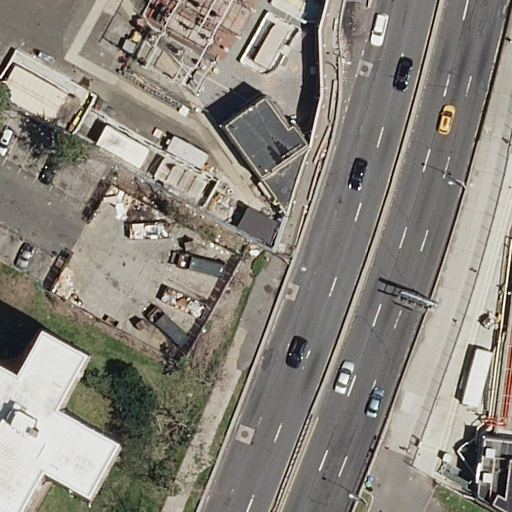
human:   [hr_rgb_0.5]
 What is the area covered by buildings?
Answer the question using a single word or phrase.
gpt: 755m2

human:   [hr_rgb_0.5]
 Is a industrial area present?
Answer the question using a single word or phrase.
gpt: yes

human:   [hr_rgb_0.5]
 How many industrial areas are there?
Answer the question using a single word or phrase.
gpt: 1

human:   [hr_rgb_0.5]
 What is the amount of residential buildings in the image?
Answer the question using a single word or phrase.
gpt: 4

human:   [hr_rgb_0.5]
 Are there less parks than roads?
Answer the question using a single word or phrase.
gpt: yes

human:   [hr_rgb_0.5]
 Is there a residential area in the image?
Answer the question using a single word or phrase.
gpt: yes

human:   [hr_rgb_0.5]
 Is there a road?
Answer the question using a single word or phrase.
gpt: yes

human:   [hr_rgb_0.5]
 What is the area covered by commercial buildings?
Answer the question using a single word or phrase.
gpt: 0m2

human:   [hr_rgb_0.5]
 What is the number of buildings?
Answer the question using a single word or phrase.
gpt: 4

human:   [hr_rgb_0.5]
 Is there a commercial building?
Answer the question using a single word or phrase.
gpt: no

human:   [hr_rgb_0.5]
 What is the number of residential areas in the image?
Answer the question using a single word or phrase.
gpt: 1

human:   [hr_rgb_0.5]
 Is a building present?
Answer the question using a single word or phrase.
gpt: yes

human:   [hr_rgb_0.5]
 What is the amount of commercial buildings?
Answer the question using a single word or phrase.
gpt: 0

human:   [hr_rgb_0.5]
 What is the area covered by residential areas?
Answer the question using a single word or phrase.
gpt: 4906m2

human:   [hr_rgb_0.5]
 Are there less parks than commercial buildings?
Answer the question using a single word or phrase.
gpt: no

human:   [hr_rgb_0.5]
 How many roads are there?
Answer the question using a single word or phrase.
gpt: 7

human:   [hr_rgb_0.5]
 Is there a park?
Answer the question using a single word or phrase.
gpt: yes

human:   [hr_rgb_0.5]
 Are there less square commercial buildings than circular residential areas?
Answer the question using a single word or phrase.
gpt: no

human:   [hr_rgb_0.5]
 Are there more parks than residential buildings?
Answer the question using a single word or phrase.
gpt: no

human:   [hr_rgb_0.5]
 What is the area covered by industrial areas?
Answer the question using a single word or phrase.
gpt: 10218m2

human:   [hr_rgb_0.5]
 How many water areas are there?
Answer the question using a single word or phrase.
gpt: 0

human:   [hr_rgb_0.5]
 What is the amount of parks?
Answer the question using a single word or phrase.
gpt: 1

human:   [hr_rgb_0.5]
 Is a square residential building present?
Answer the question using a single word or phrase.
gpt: no

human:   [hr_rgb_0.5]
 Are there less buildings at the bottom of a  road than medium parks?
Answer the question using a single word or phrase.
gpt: no

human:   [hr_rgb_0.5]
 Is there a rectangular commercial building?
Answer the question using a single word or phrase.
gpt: no

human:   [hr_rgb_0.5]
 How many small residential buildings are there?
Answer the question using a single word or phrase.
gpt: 2

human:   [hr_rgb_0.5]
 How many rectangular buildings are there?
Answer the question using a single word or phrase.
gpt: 3

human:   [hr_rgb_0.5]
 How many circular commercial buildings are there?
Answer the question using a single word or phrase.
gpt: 0

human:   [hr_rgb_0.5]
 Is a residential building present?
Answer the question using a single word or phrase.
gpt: yes

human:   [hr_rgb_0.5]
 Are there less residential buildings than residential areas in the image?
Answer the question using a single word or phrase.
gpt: no

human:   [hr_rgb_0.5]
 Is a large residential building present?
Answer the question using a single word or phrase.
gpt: no

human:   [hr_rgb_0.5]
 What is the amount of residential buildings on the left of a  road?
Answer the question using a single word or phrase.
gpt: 3

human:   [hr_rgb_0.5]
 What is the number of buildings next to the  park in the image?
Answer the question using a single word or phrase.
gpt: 4

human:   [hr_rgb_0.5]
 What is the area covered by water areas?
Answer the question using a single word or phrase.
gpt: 0m2

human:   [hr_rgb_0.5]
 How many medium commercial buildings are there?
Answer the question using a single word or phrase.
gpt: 0

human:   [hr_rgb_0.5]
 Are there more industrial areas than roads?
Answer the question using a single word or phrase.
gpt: no

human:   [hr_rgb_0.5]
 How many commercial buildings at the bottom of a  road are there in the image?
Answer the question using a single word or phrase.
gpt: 0

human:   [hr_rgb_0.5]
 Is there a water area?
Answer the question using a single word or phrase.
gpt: no

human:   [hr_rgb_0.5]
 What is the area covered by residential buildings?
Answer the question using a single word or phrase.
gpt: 755m2

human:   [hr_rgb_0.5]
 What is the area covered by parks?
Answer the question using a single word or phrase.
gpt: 8197m2

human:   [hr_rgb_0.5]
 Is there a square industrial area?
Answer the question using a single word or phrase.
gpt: no

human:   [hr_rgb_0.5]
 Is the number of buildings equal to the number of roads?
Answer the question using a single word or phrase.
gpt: no

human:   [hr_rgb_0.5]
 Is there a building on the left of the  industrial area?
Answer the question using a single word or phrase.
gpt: no

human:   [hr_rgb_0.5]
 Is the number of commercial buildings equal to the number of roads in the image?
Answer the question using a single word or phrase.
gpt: no

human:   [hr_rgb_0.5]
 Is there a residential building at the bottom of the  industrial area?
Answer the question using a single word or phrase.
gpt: yes

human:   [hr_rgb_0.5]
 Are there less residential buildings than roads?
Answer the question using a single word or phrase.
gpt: yes

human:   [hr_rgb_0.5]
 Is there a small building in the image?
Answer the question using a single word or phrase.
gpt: yes

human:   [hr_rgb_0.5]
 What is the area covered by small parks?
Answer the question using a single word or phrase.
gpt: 0m2

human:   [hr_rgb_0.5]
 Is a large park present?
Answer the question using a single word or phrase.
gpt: yes

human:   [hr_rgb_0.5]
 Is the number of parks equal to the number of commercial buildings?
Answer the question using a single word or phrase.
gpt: no

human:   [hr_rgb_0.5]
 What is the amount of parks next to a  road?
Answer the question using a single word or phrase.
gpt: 1

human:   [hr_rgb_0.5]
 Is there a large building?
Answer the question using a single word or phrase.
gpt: no

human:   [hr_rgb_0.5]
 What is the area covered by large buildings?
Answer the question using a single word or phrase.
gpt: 0m2

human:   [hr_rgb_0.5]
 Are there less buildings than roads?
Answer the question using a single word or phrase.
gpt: yes

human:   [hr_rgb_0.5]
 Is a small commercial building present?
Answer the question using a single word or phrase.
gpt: no

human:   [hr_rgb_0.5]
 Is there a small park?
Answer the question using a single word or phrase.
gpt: no

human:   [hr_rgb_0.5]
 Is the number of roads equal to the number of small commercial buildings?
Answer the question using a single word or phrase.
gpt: no

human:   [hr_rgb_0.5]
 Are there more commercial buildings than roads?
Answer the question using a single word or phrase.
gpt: no

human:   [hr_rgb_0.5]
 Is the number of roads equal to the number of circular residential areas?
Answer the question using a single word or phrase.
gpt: no

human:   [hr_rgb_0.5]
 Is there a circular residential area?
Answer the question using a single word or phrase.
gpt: no

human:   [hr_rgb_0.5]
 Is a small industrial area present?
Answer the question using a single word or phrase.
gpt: no

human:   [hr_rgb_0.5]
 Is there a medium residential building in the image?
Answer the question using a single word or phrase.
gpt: yes

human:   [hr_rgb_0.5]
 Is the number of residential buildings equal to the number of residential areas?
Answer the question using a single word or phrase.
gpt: no

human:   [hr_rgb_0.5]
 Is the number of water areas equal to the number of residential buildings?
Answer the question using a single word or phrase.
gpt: no